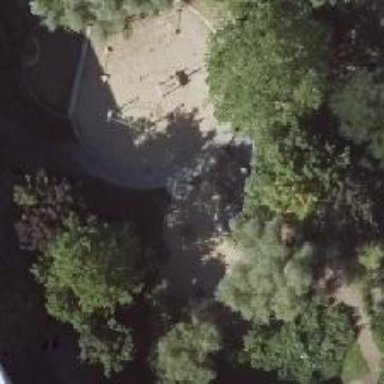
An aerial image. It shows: Playground area for leisure activities on the land.